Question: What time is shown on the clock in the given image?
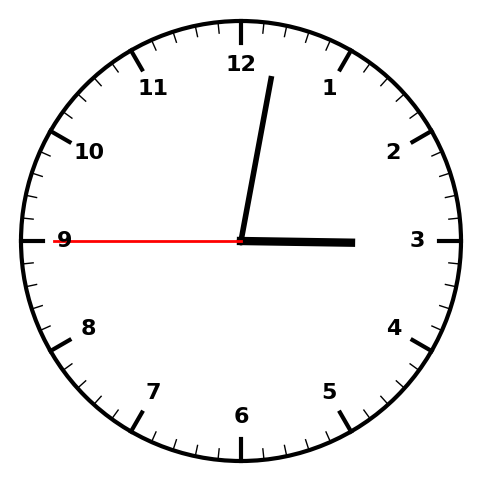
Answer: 03:01:45